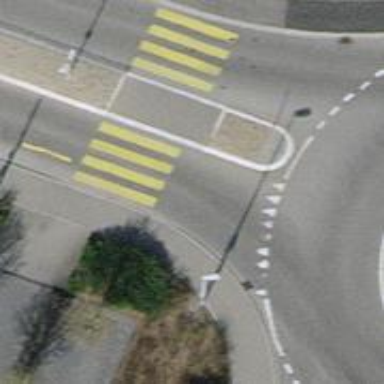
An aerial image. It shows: Marked footway crossing with asphalt surface and pedestrian island.